Field crop: maize
Growth stage: 2
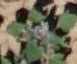
Species: chenopodium